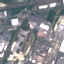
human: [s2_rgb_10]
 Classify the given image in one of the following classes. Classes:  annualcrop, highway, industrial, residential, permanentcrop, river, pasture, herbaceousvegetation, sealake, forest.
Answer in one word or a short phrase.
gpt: Industrial